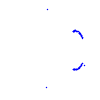
Particle: proton